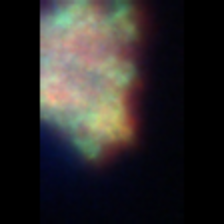
Taxon: Unknown_detritus
Group: Unknown